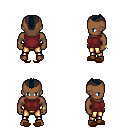
a pixel art fantasy rpg character, male body template, human, dark skin, maroon sleeveless shirt, gold greaves, raven short mohawk hairstyle, bracelets, brown slippers, four views (front, back, left, right), 2x2 character sprite sheet, small pixel art, hard edges, no anti-aliasing